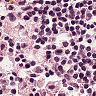
Metastatic tissue present: no